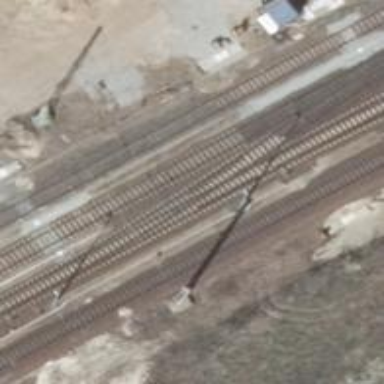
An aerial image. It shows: Railway track with contact line for electrification.